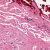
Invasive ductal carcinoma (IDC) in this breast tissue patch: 0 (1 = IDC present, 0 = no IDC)